Field crop: maize
Growth stage: 2
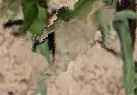
Species: maize